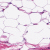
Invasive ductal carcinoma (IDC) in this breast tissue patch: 0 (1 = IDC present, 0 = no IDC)